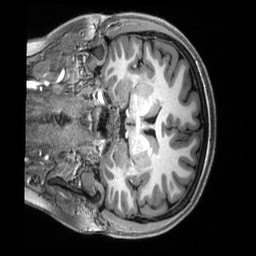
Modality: T1w
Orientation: coronal
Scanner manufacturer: siemens
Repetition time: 2.5 s
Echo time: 0.00231 s